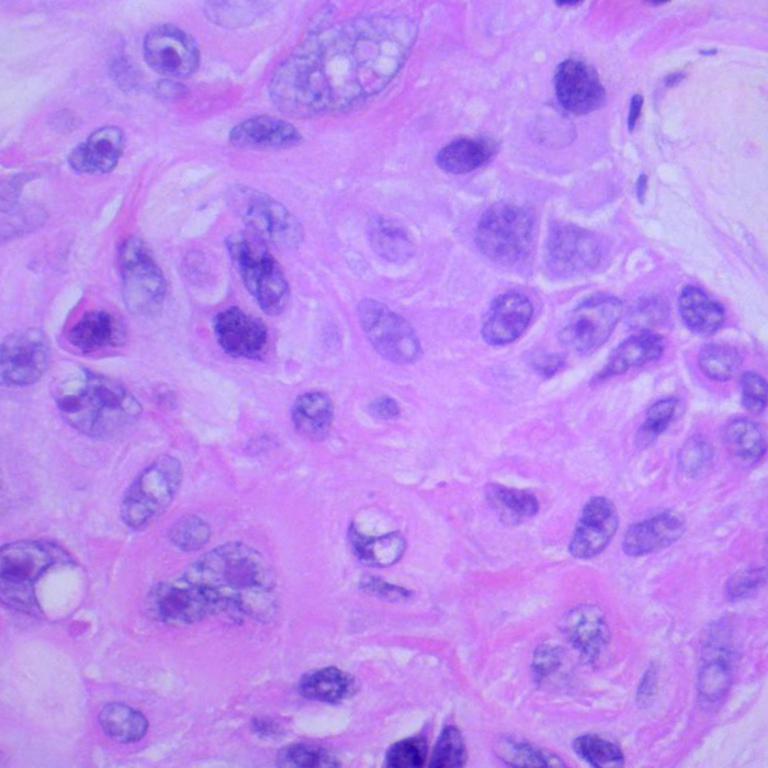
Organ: lung
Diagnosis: squamous carcinomas